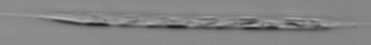
Label: Rhizosolenia